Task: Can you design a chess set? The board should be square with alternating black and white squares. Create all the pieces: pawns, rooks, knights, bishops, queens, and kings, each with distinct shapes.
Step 3640:
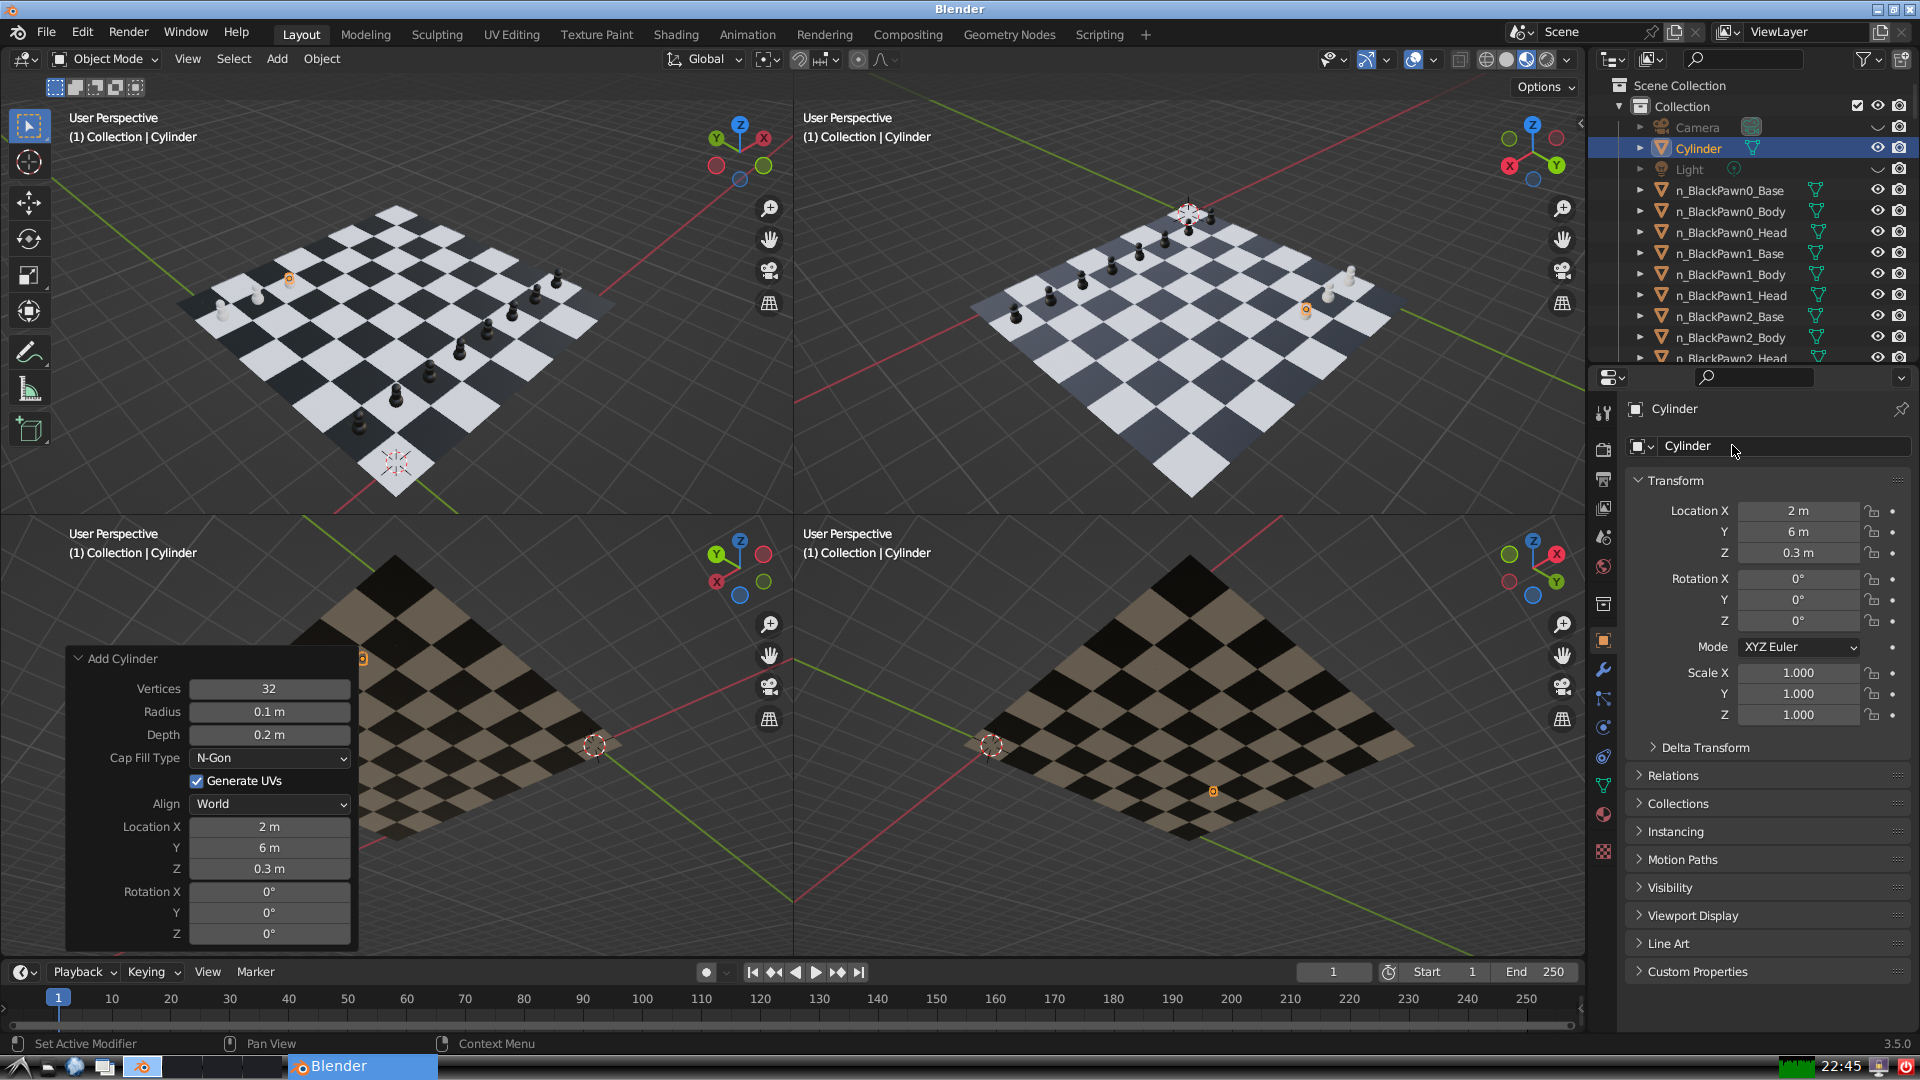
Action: click: no